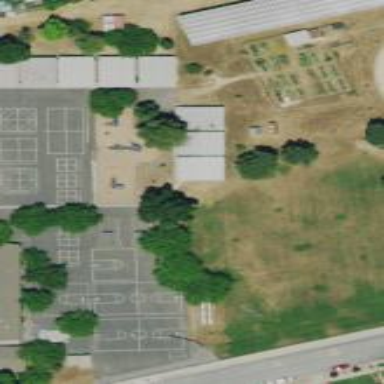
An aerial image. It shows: Asphalt schoolyard for leisure land.